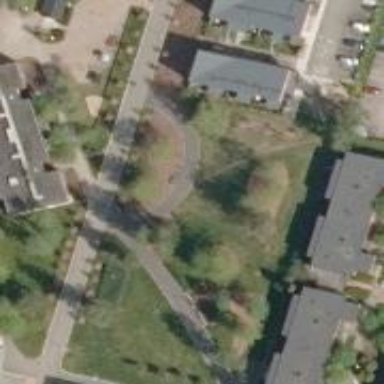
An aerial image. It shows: Footway.